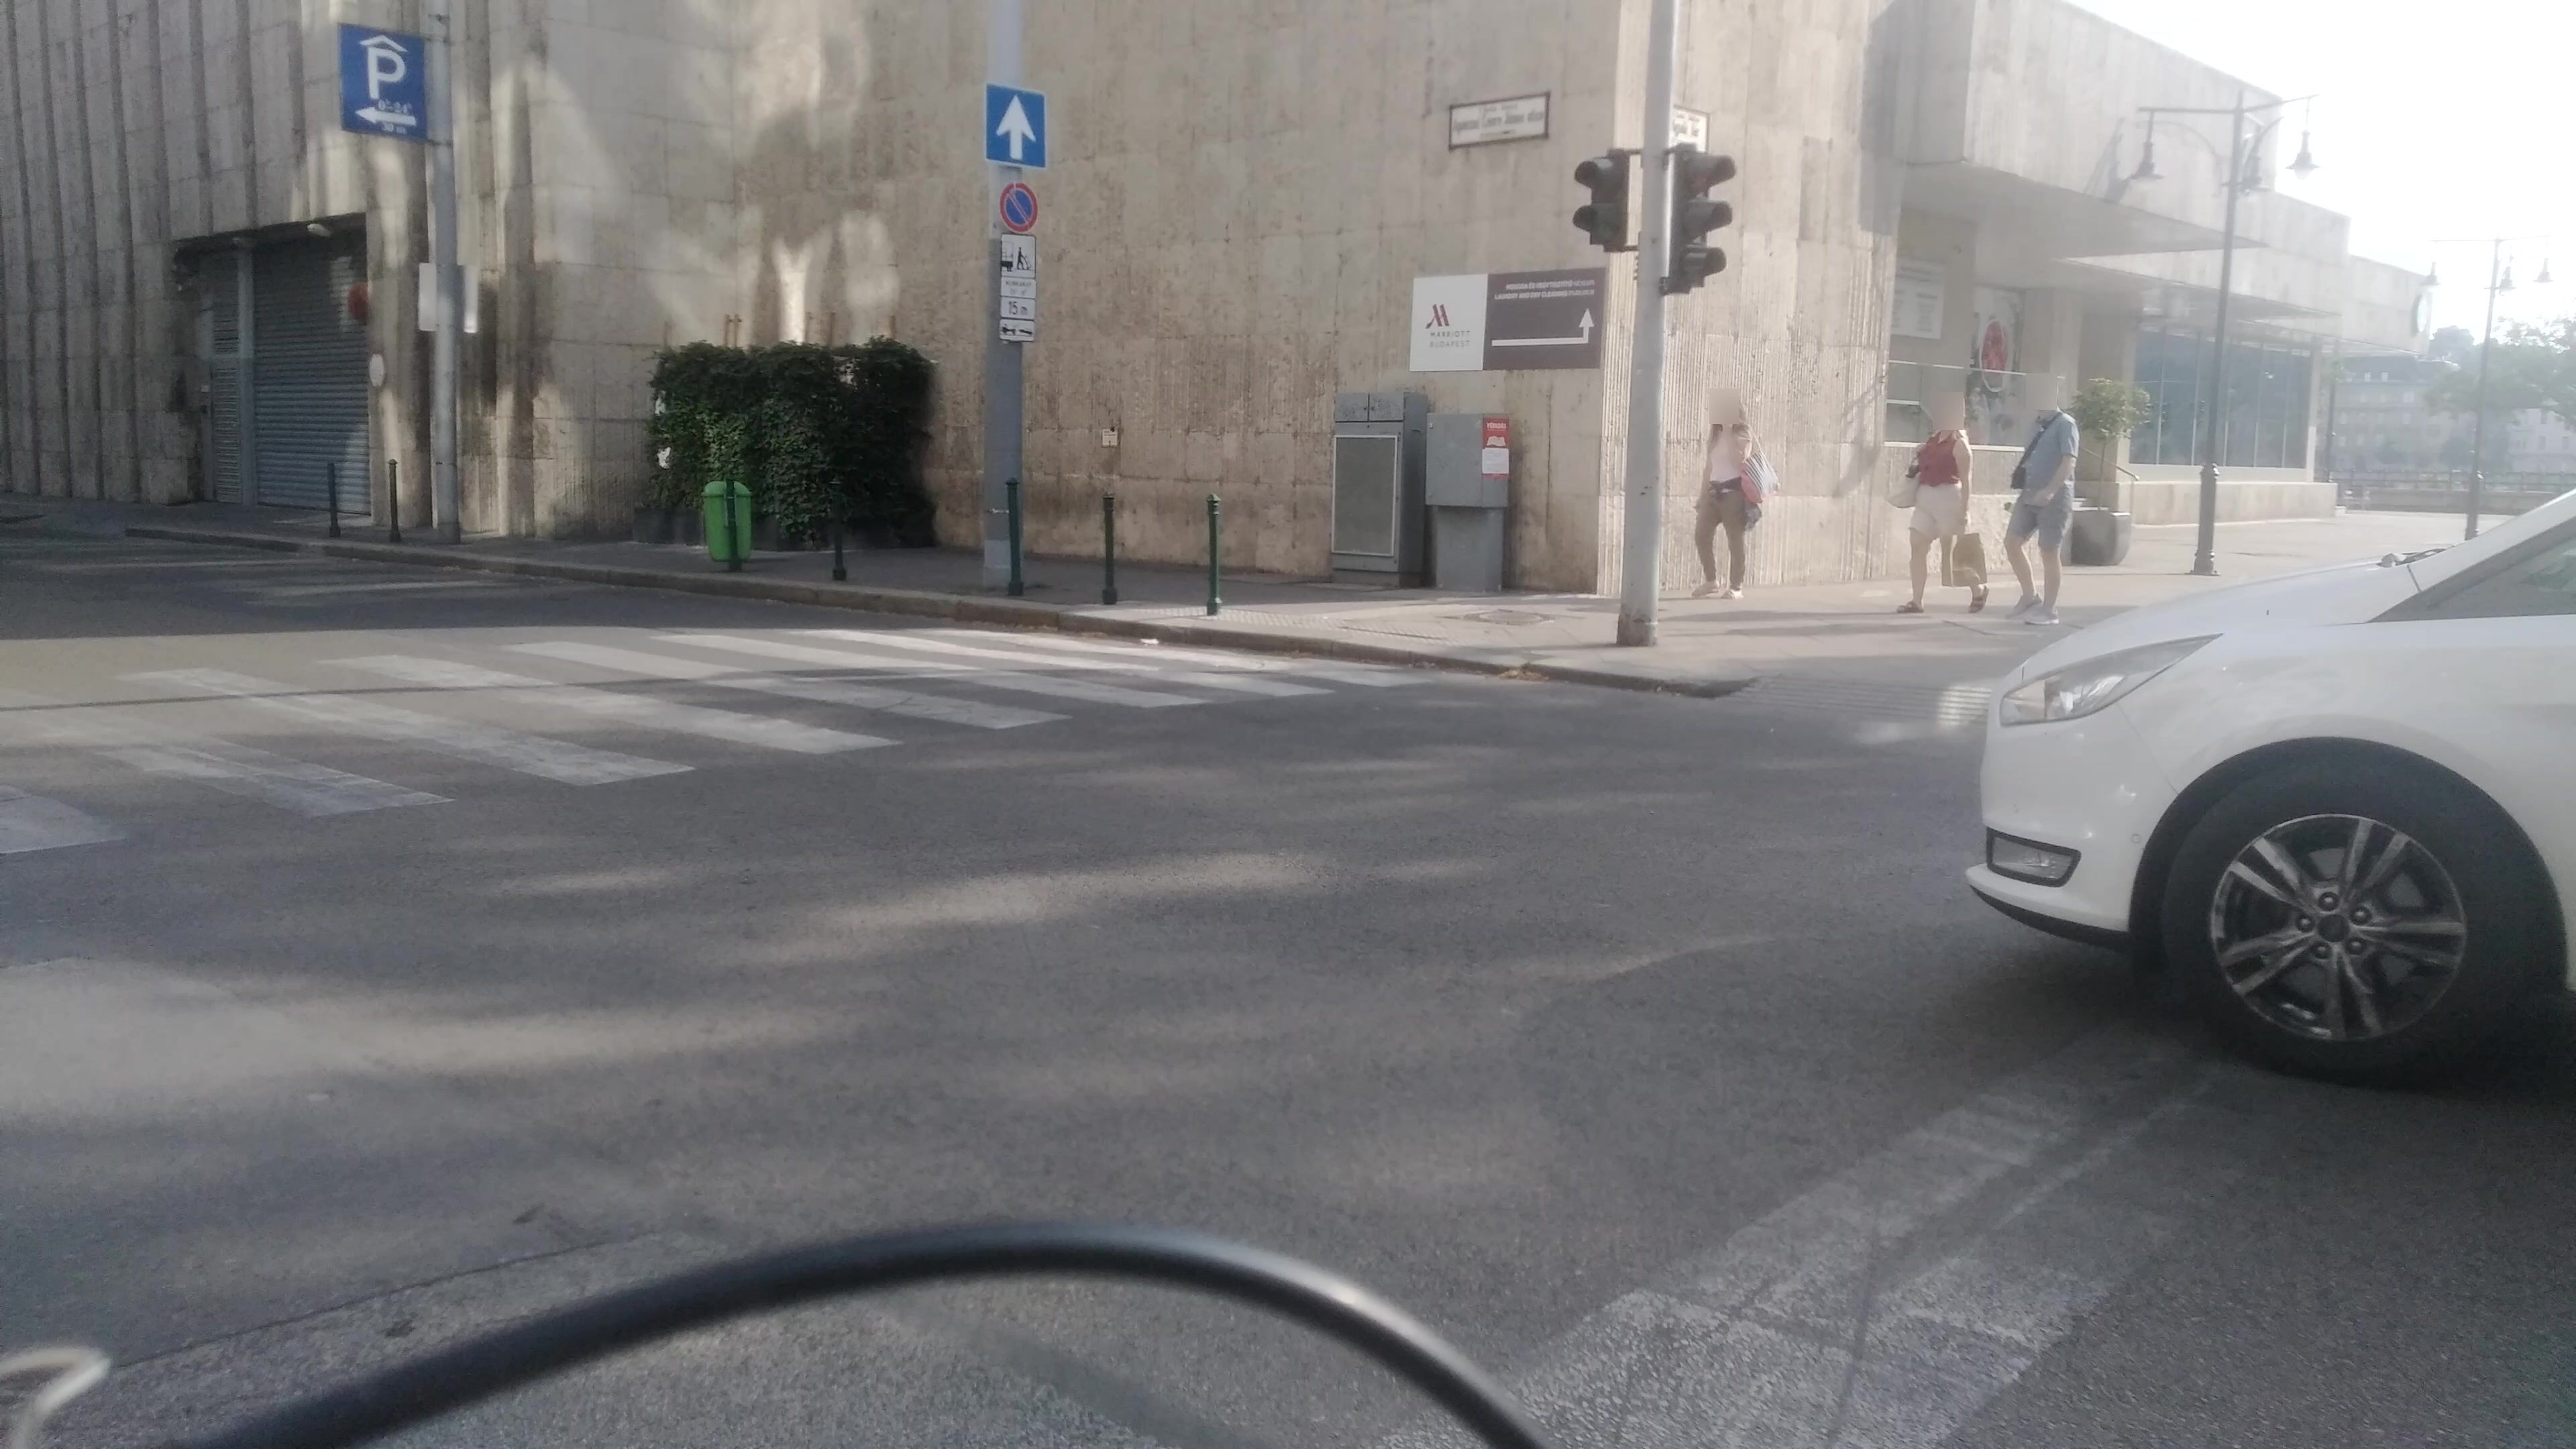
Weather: snowy
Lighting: day
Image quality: slightly poor
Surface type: walking surface
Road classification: residential, pedestrian
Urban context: urban centre
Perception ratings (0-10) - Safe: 3.38, Lively: 8.02, Beautiful: 2.32, Boring: 6.32, Depressing: 3.51, Wealthy: 3.53